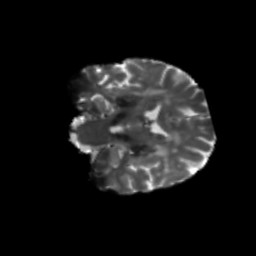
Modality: T2w
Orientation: coronal
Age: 62
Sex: female
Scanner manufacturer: siemens
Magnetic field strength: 3 T
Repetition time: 5.25 s
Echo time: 0.08 s